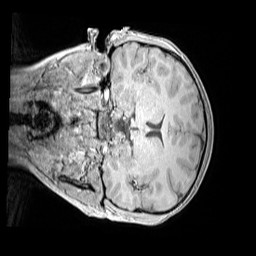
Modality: MP2RAGE
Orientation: coronal
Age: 11
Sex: female
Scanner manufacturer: siemens
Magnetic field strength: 3 T
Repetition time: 4 s
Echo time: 0.00299 s